Field crop: maize
Growth stage: 2
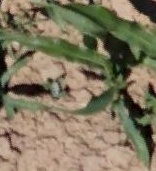
Species: maize